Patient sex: M
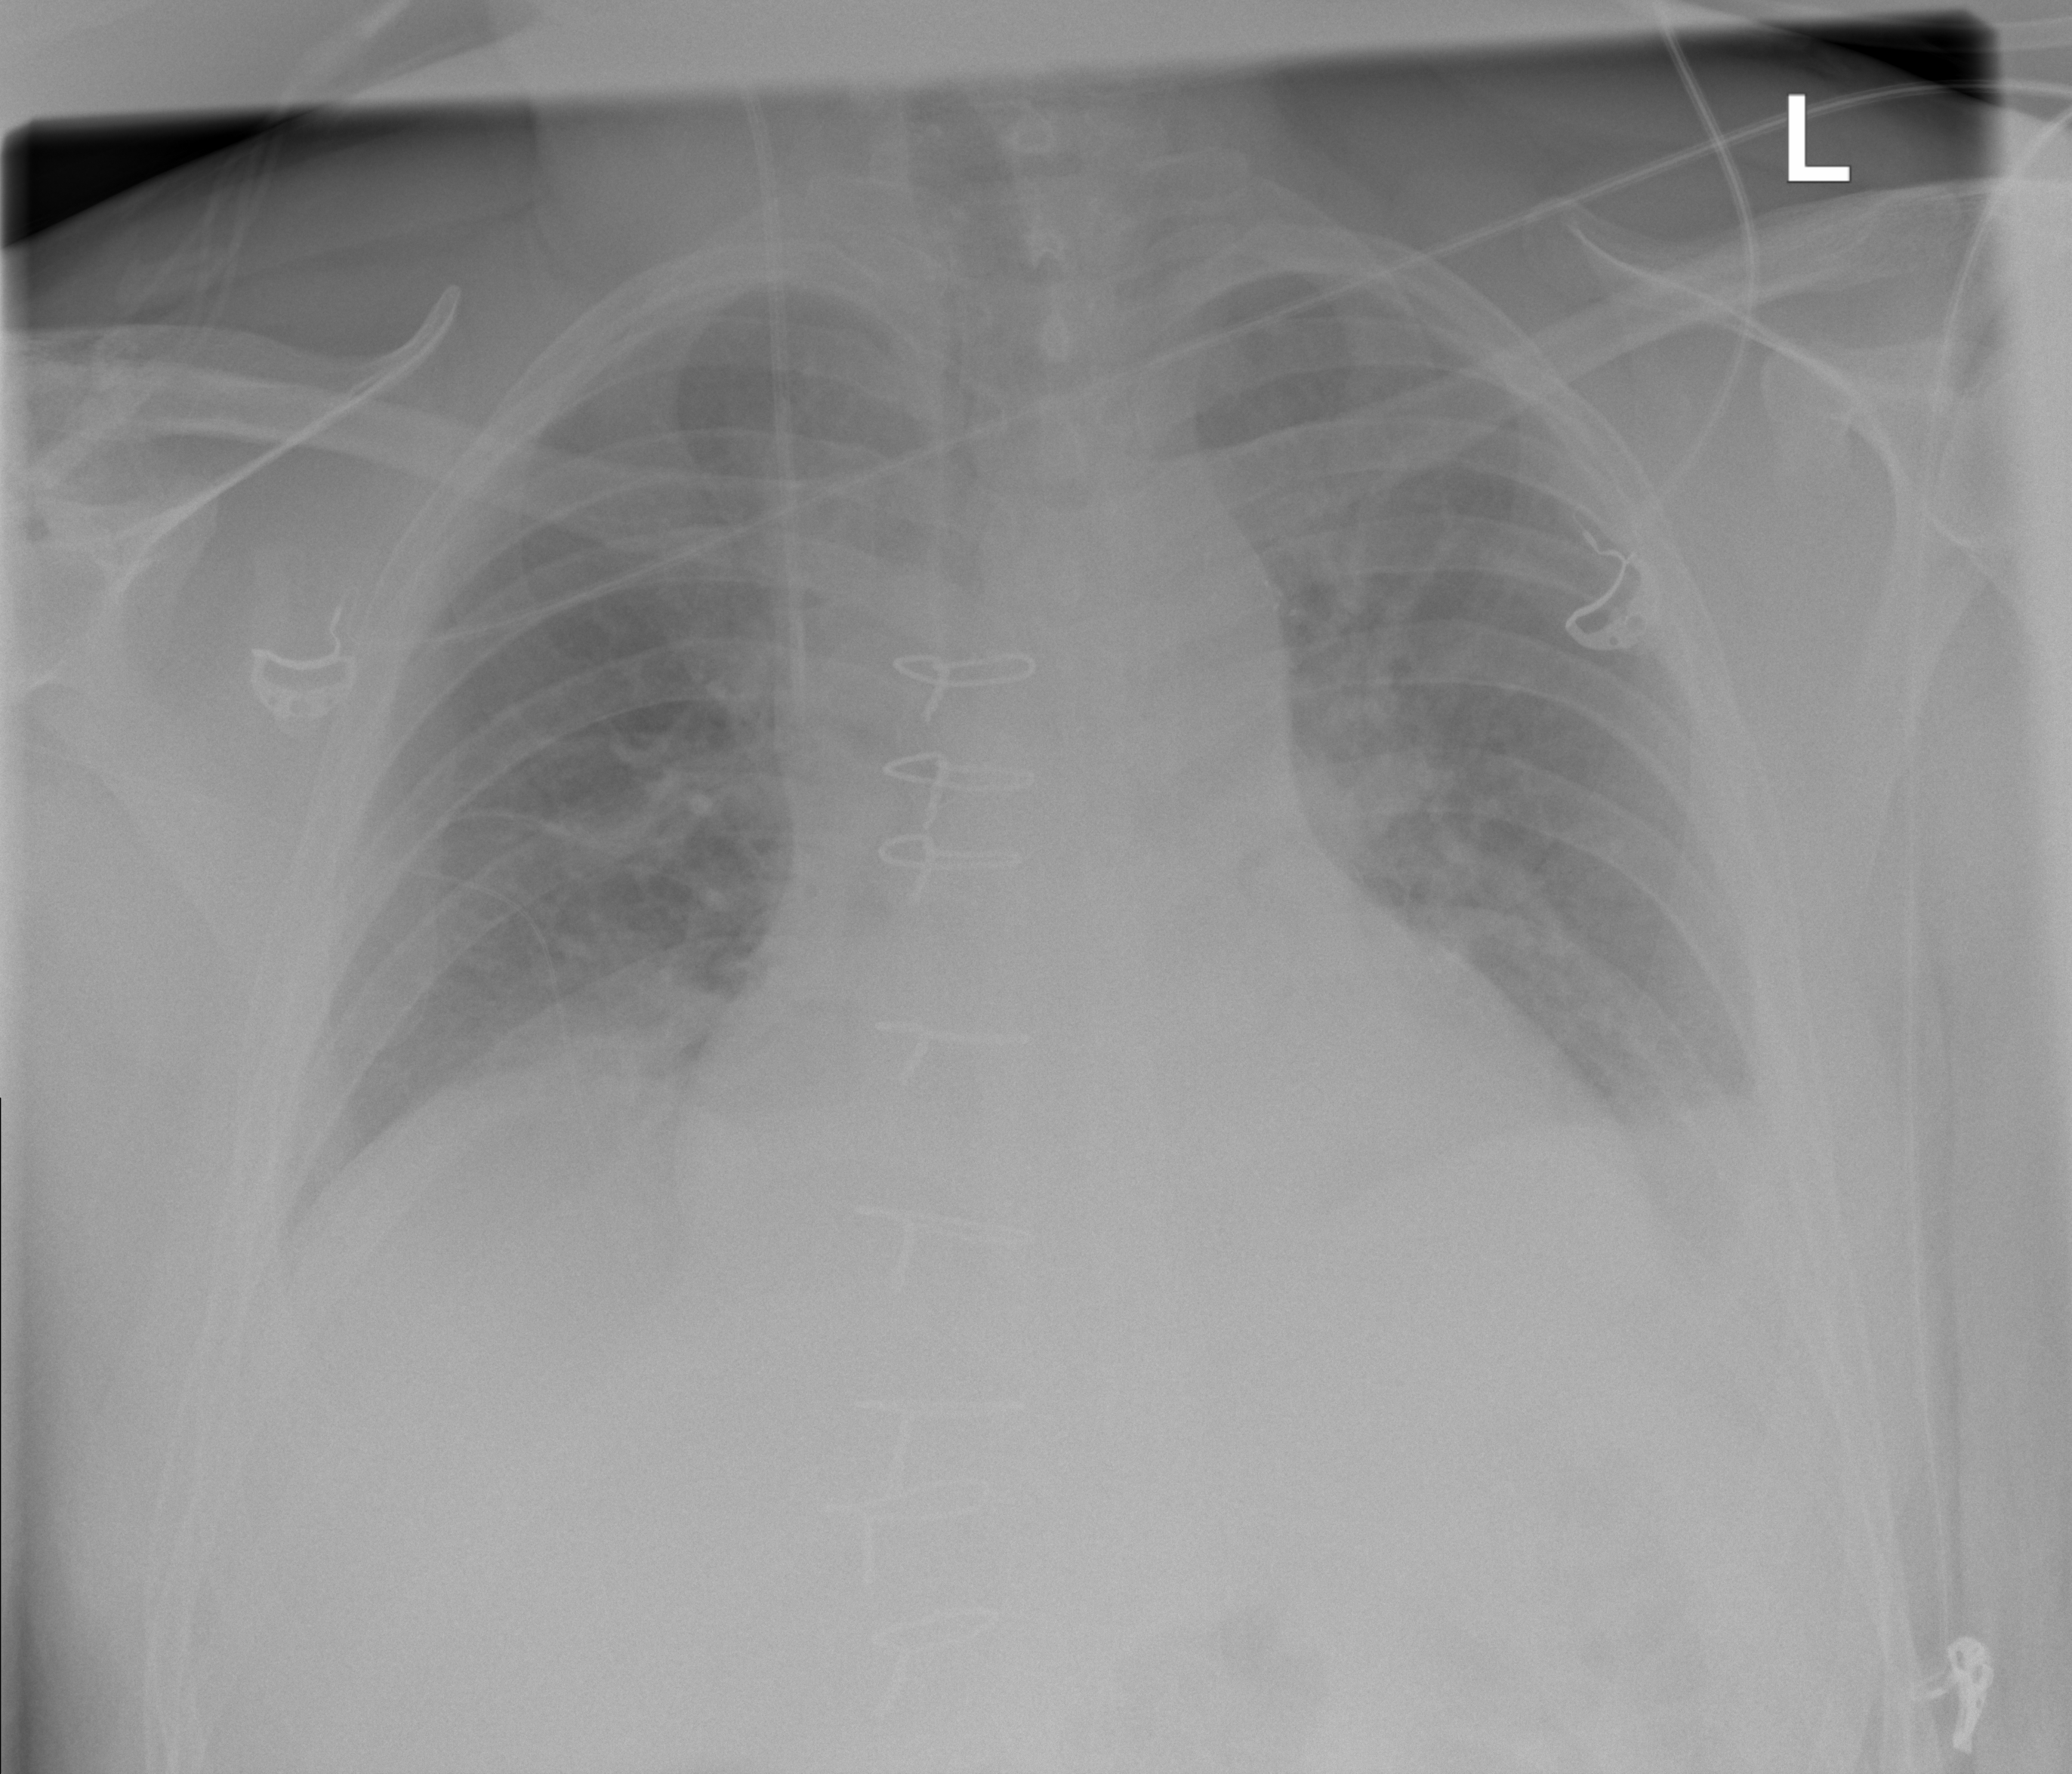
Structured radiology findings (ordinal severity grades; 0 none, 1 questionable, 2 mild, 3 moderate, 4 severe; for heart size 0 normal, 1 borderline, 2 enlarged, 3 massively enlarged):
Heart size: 2
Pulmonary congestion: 2
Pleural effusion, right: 0
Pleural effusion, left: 2
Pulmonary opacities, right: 0
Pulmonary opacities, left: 0
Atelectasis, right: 2
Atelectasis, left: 2